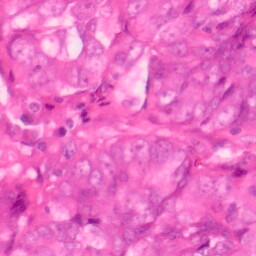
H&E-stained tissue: Colon